Field crop: maize
Growth stage: 2
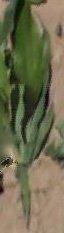
Species: maize